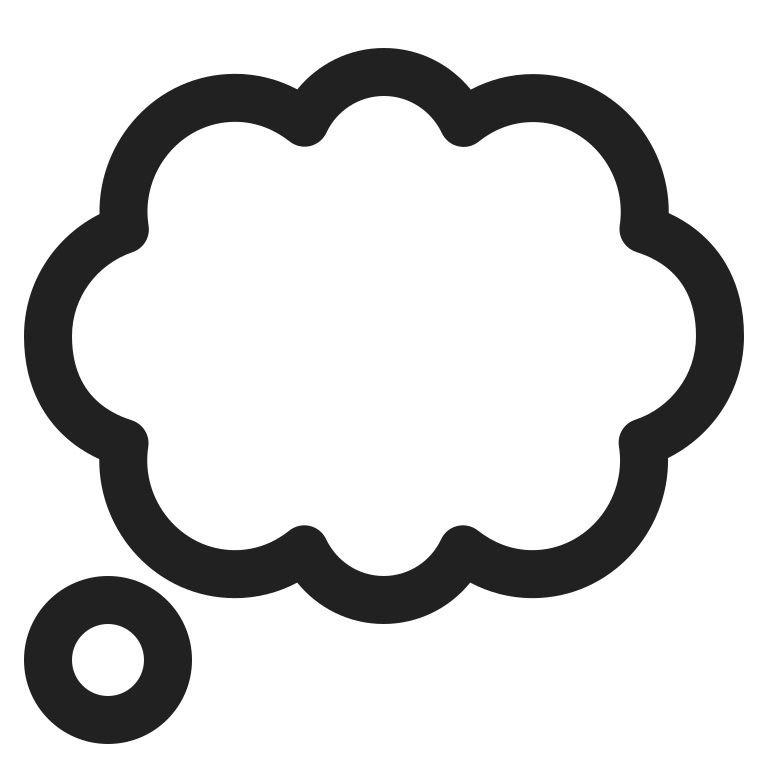
thought balloon high contrast